Question: How do you edit the buttons on UIImagePicker's camera with custom buttons like this (With Swift) :

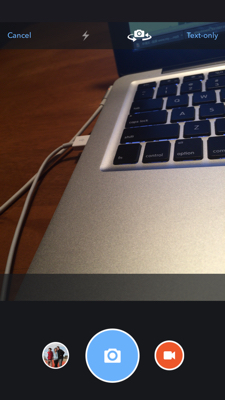
Answer: it possible, if you would design your custom view base on your needs and add to .
Overlay view take place exactly on native camera view so it would help to hide default buttons/component of native camera view.
'''
var cameraUI = UIImagePickerController()
cameraUI.delegate = delegate
cameraUI.sourceType = .Camera;
cameraUI.delegate = self;
cameraUI.cameraOverlayView = getOverlayViewOnCamera()
controller!.presentViewController(cameraUI, animated: ture, completion:nil)
'''
Now, Our overlay view is on camera so all buttons action are on our hand, so we have to now call object methods of UIImagePickerViewController according to button press.
takePicture()
startVideoCapture() / stopVideoCapture()
cameraFlashMode
cameraDevice (Front, Rear)